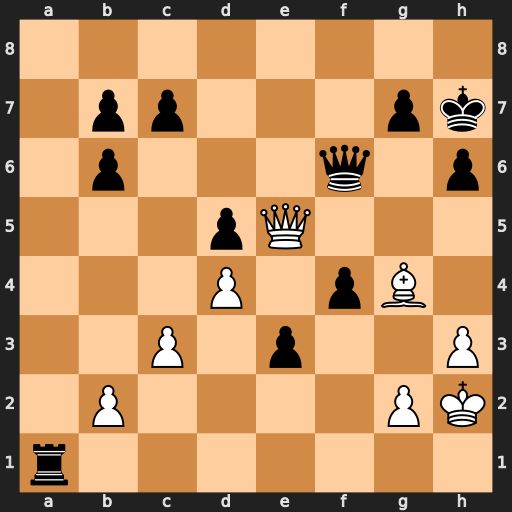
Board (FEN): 8/1pp3pk/1p3q1p/3pQ3/3P1pB1/2P1p2P/1P4PK/r7
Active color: w
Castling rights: -
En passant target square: -
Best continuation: Bf5+ Qxf5 Qxf5+